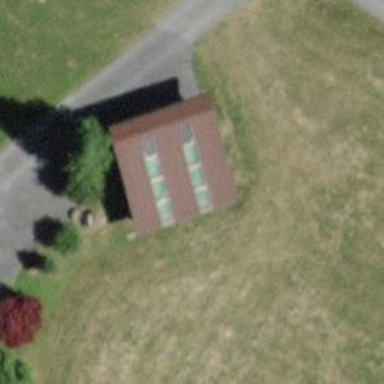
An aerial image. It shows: View of roof of building.